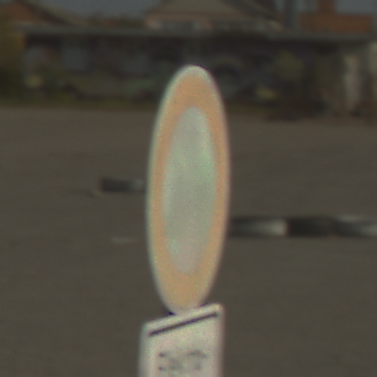
Verkehrszeichen: VerbotFahrzeugeAllerArt
Zusatzzeichen unten: BesondereFahrzeugeUndTransportgueter11
Umgebung: Outdoor, RoadRail
Tageszeit: MorningAfternoon
Wetter: PartlyCloudy
Licht: Natural
Jahreszeit: NotSpecified
Kontrast: HighContrast